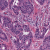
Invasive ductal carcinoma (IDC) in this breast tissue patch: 1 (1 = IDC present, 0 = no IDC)